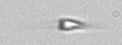
Label: Calciopappus